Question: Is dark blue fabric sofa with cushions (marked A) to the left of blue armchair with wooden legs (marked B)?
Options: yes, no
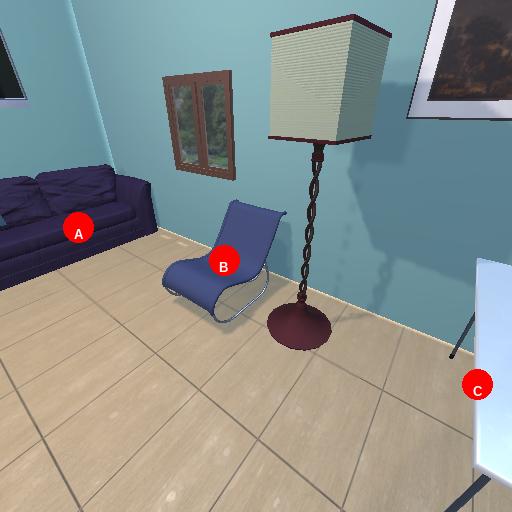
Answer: yes